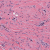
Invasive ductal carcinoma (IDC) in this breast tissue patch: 0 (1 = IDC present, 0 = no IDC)